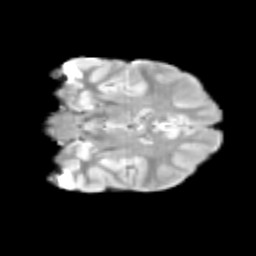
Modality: T2w
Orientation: coronal
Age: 13
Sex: male
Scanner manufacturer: siemens
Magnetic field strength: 3 T
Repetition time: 3.8 s
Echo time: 0.07 s